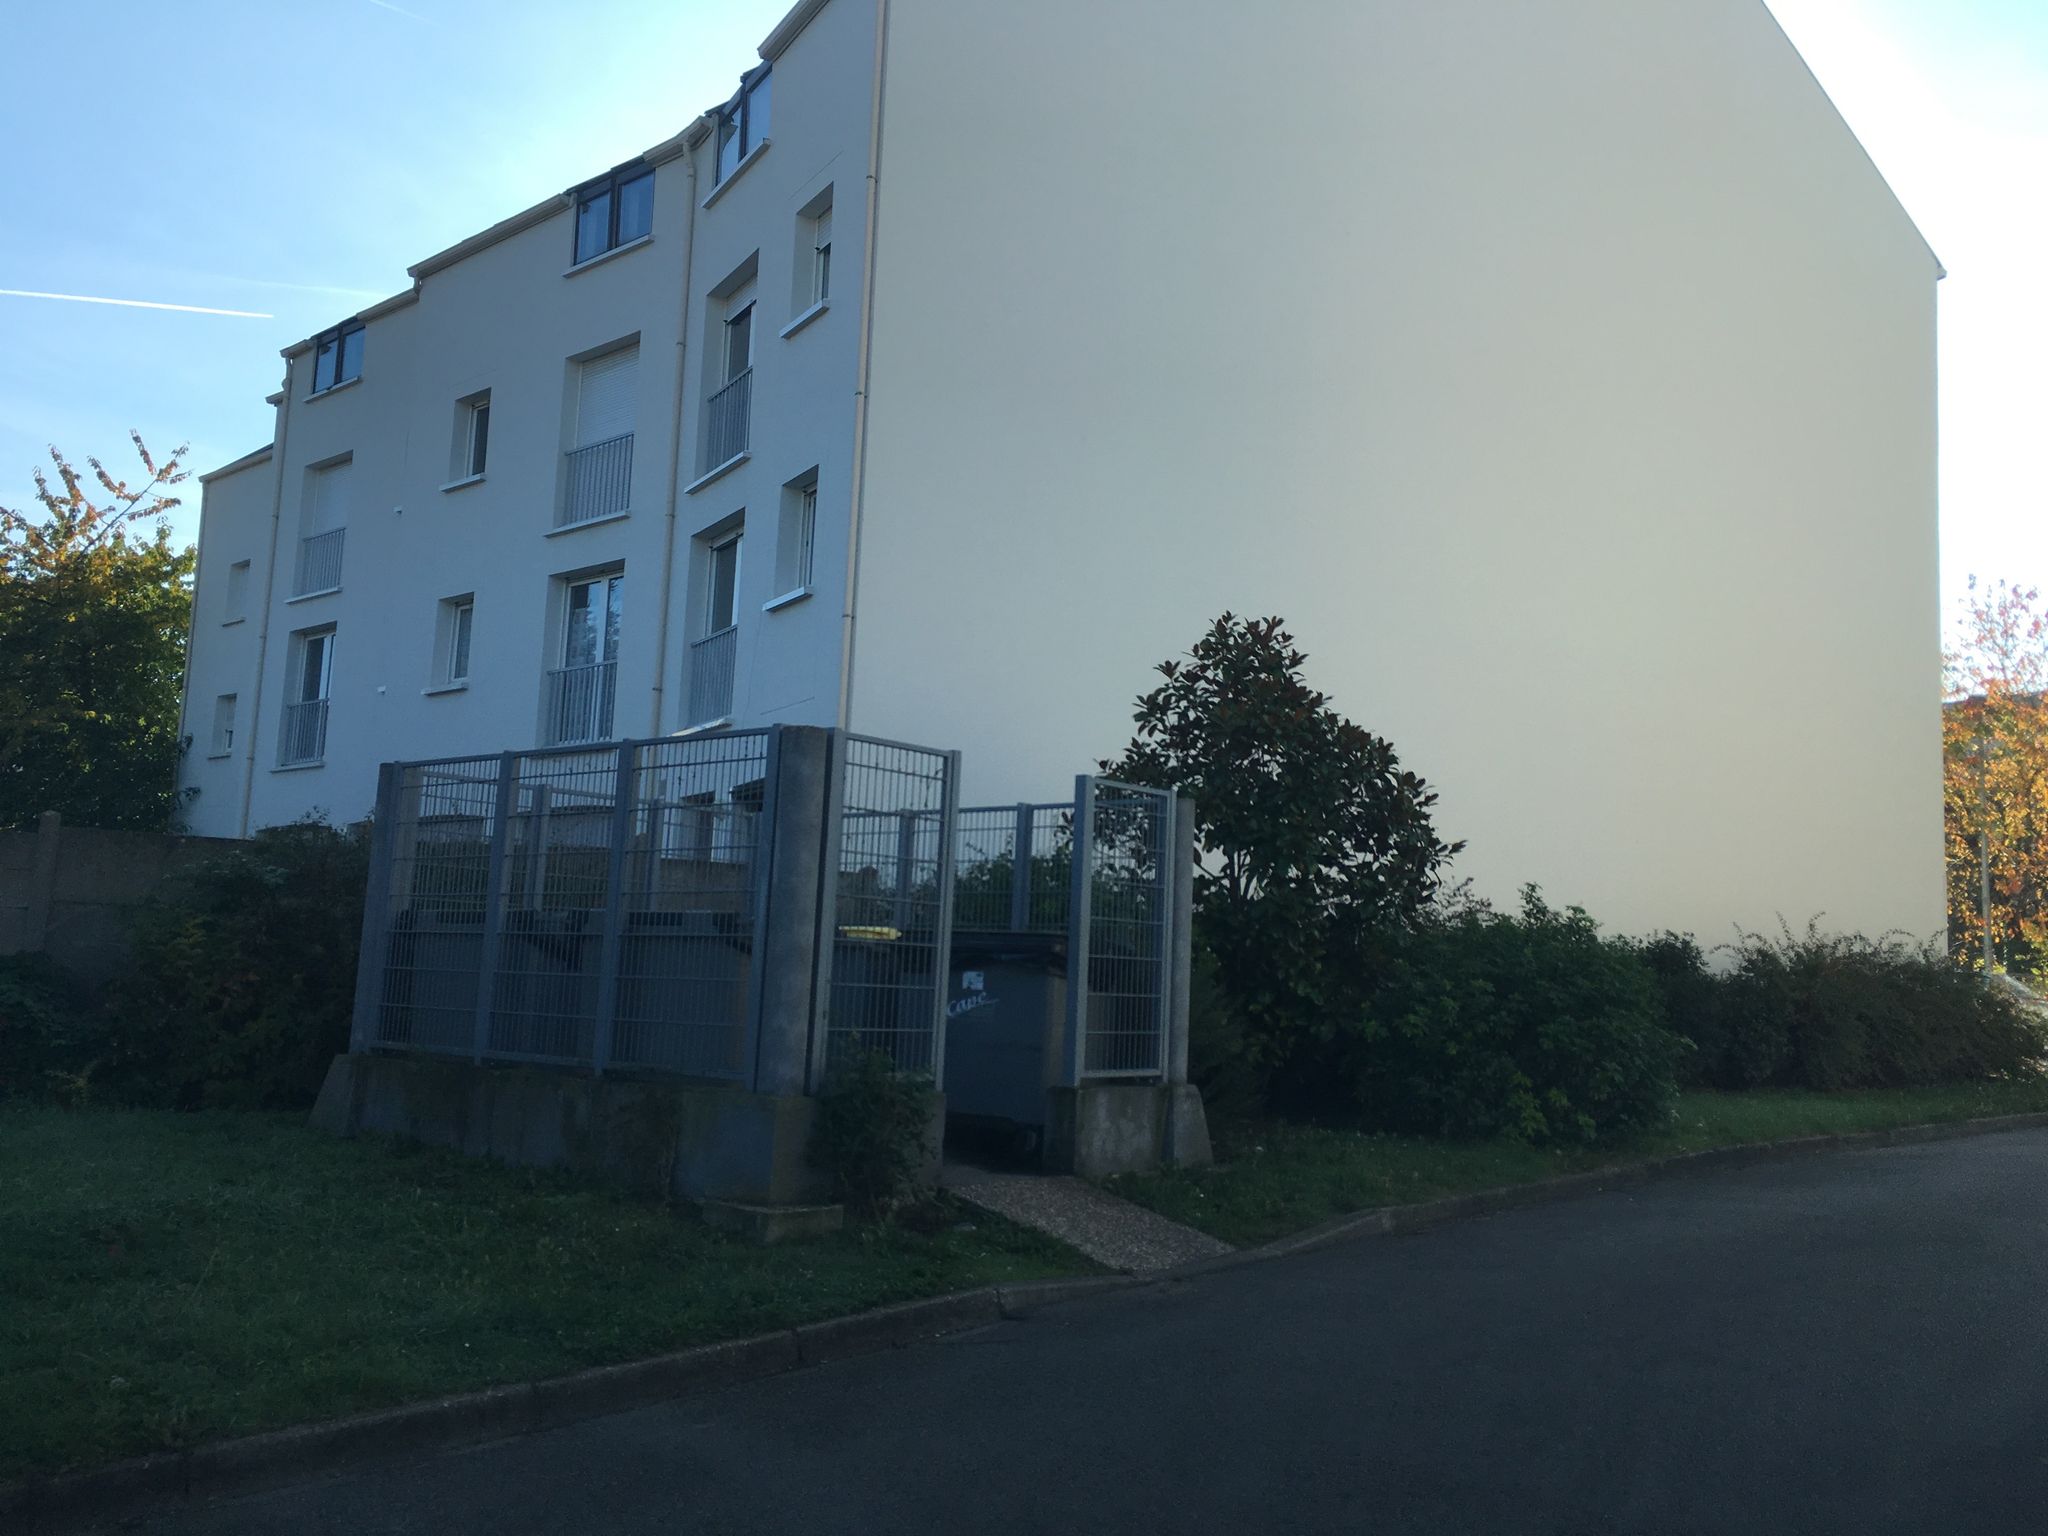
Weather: clear
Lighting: dusk/dawn
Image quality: good
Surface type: driving surface
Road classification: service, unclassified
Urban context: dense urban cluster
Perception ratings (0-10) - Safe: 5.88, Lively: 3.31, Beautiful: 6.86, Boring: 7.11, Depressing: 7.41, Wealthy: 3.77